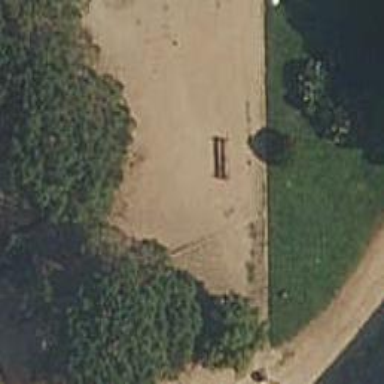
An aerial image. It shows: Brown bench in the vicinity.